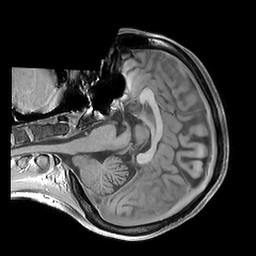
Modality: T1w
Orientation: axial
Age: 30
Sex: female
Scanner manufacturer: philips
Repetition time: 0.0076 s
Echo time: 0.0024 s